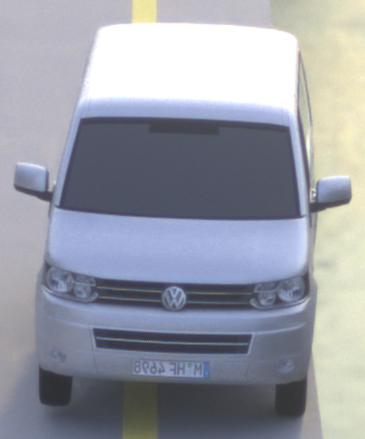
Make: VW Commercial Vehicles (Nutzfahrzeuge)
Model: T5 Multivan 2.0
Detailed model: T5 Multivan
Model produced from: 2009/09
Model produced until: 2013/06
Doors: 4
Color: white
Road condition: dry road
Daytime: sunrise or sunset
Contrast: low contrast